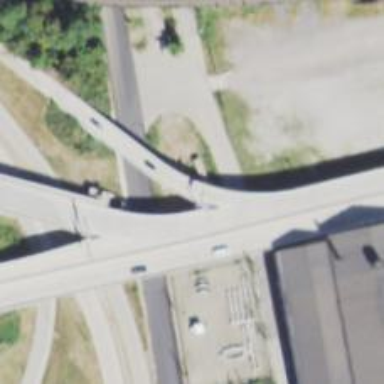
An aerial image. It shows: Bridge over primary link highway.